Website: lowes
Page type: customer-info-address
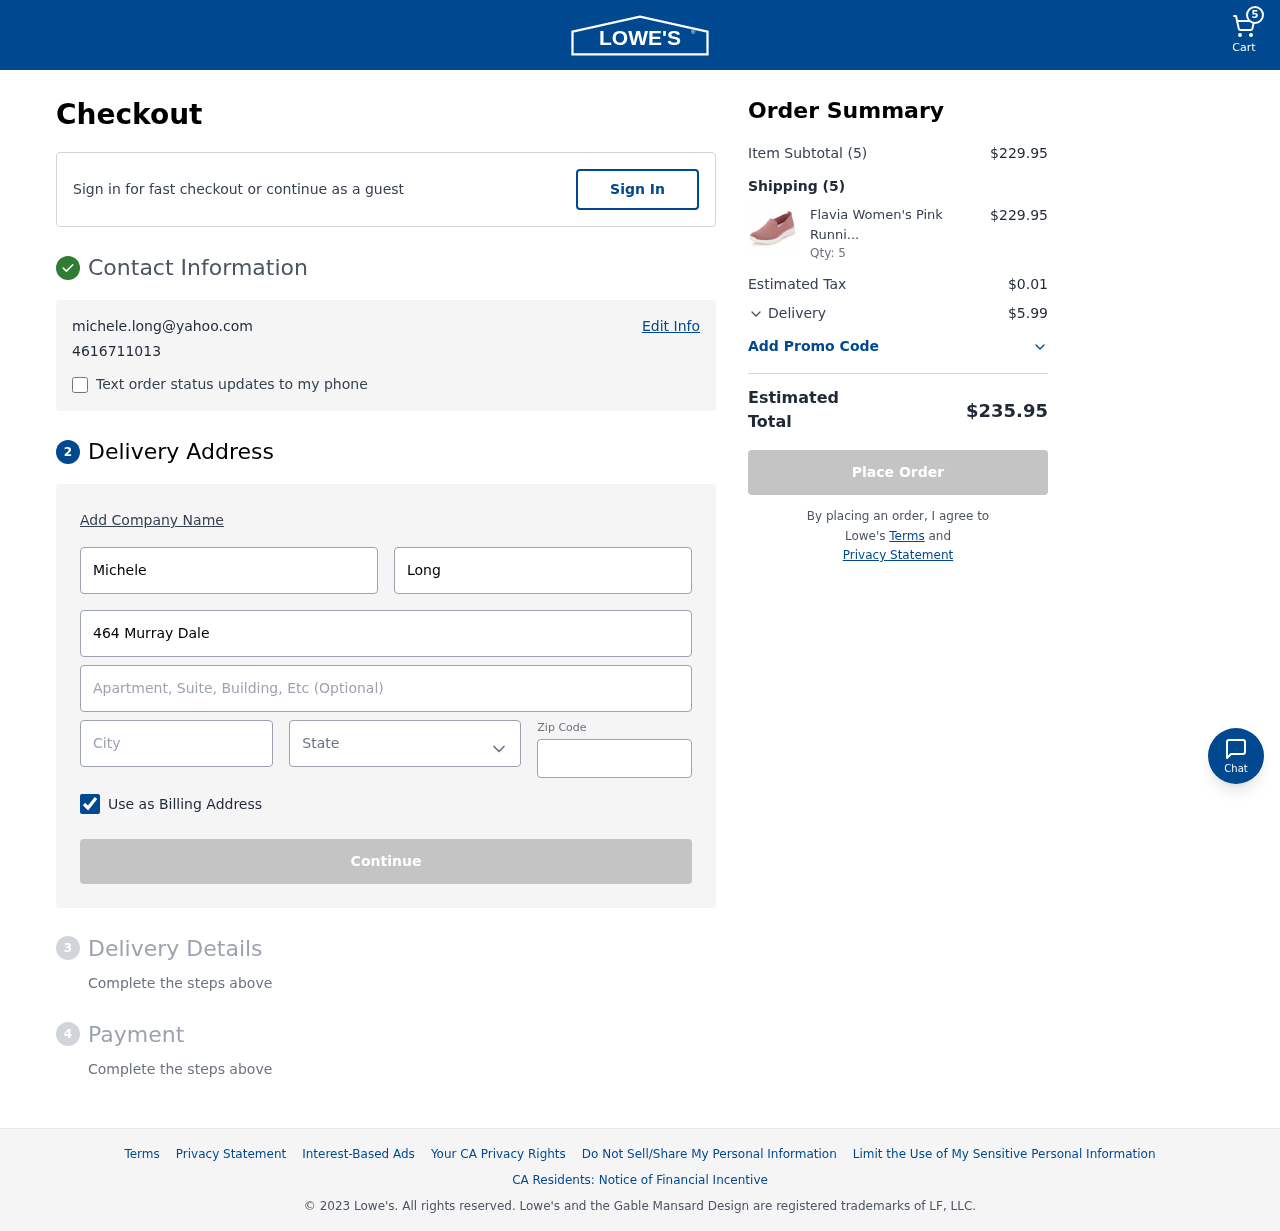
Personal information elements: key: PII_CITY
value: Port Karenton
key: PII_EMAIL
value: michele.long@yahoo.com
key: PII_FIRSTNAME
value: Michele
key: PII_LASTNAME
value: Long
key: PII_PHONE
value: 4616711013
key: PII_POSTCODE
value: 27721
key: PII_STATE
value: Arizona
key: PII_STREET
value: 464 Murray Dale
Product elements: key: PRODUCT1_NAME
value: Flavia Women's Pink Running Shoes-5 UK (37 EU) (6 US) (FKT/ST-1904/NVY)
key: PRODUCT1_QUANTITY
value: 5
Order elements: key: ORDER_NUM_ITEMS
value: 5
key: ORDER_SUBTOTAL
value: $229.95
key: ORDER_NUM_ITEMS2
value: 5
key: ORDER_SUBTOTAL2
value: $229.95
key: ORDER_TAX
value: $0.01
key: ORDER_SHIPPING_COST
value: $5.99
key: ORDER_TOTAL
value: $235.95